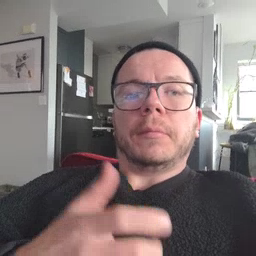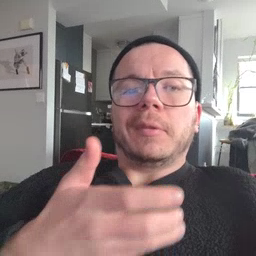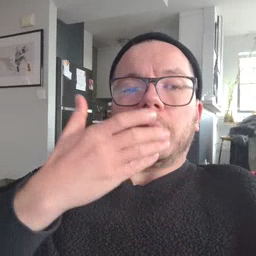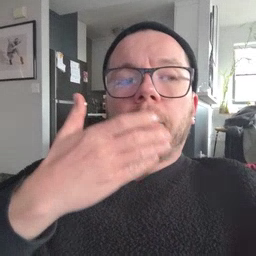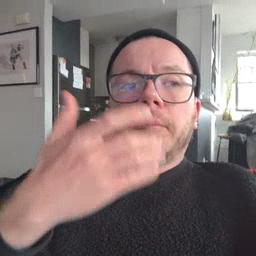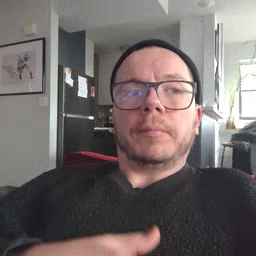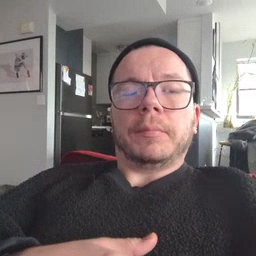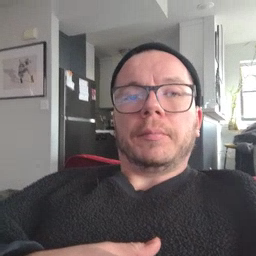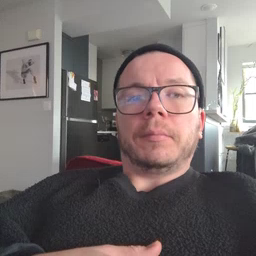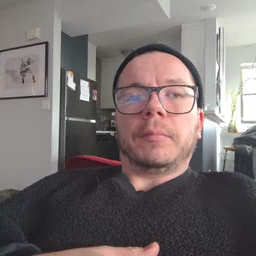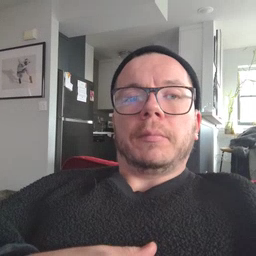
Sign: cereal